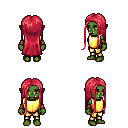
a pixel art fantasy rpg character, female body template, orc, green skin, gold chest armor, gold greaves, ruby red extra-long hairstyle, leather bracers, four views (front, back, left, right), 2x2 character sprite sheet, small pixel art, hard edges, no anti-aliasing